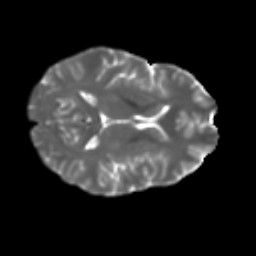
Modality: T2w
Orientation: axial
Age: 34
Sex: female
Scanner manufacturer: ge
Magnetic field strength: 3 T
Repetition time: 7.8 s
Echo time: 0.0606 s